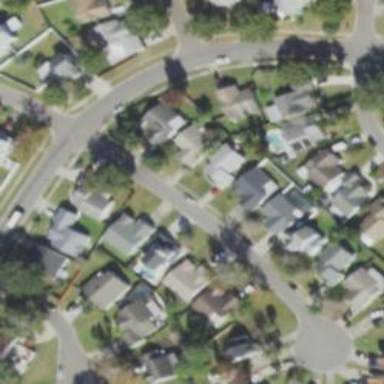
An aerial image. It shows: Residential road with sidewalk on the left side.